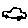
Label: car